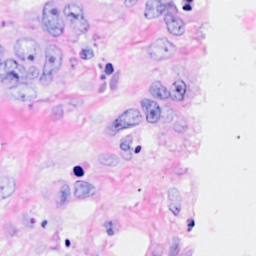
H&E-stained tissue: Breast